Question: I am new to PHP and today I was able to display my first list of items using CakePHP yay! but, whatever I display always shows with the default format. How can I override my view to show the page how I had it in html? Where do I put the css, javascript and images? Before this my HTML had this in the header
'''
<link rel="stylesheet" href="css/stylestopmenu.css" type="text/css" />
<link rel="stylesheet" href="css/stylessidemenu.css" type="text/css" />
<link rel="stylesheet" href="css/jquery.rating.css" type="text/css" />
<link rel="stylesheet" href="css/specialtablemenu.css" type="text/css" />
<link rel="stylesheet" href="css/admintable.css" type="text/css" />
<script type="text/javascript" src="javascript/jquery.min.js"></script>
'''
I have no idea how to style it so that it displays as before. Right now it shows like this

I wouldn't like to totally get rid of this as it tells me errors but, how can i do it so that I can style the page, maybe somewhere else?, please forgive me, I am new to PHP and its been hard for me to understand the tutorials. I would appreciate any help.
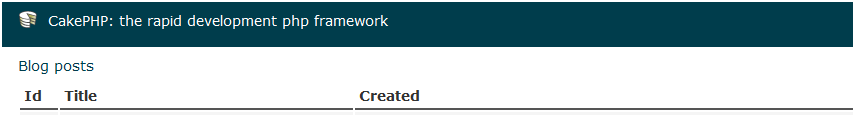
Answer: CakePHP lets you override pretty much anything, you just need to understand its structure. The best thing to do is to copy the default.ctp file from your cake folder in 'APP_DIR\cake\libsiew\layouts\default.ctp'.
Once you've copied this, place it in 'APP_DIRppiews\layouts\' and cake will start using that file. To customize it, simply open up that file and change it in your editor.